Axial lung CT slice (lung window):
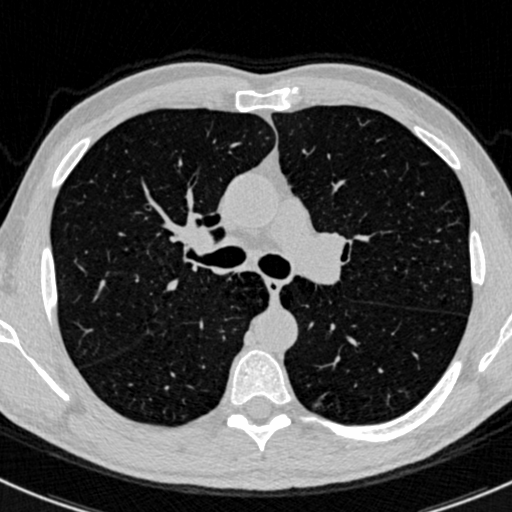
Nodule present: no